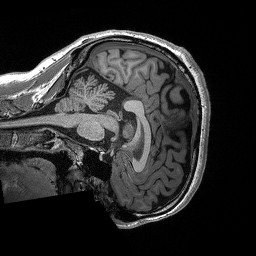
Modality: T1w
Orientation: sagittal
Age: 31
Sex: male
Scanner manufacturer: siemens
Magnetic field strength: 3 T
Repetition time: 2.3 s
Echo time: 0.00298 s